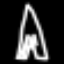
Label: The Eiffel Tower